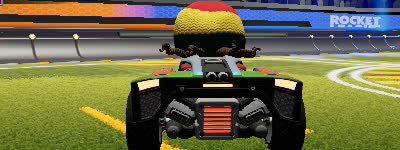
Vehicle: breakout